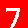
Digit: 7